Interaction volume radius: 5 \u00c5
Interaction volume height: 40 \u00c5
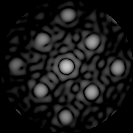
Disorder parameter: 0.1412